Question: I need to add an image to my main window background.
Here is what i have
'''
<Window.Background>
<ImageBrush Stretch="None" AlignmentX="Center" AlignmentY="Center">
<ImageBrush.Transform>
<ScaleTransform ScaleX="0.5" ScaleY="0.5"/>
</ImageBrush.Transform>
<ImageBrush.ImageSource>
<BitmapImage UriSource="/Assets/welcome.jpg"/>
</ImageBrush.ImageSource>
</ImageBrush>
</Window.Background>
'''
for some reason, the unused spaces of my background becomes all black with this part of my code

So i have two questions
1. What causes the background goes all black and how can i fix it?
2. I added the Alignments to my ImageBrush, why isnt the image centered?
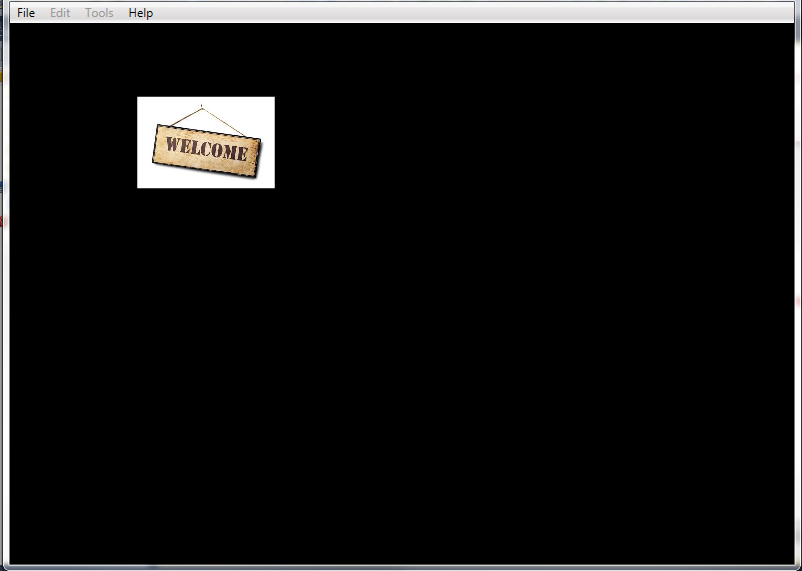
Answer: In order to accurately position the 'Image' (or any other control) in 'WPF' application, it's recommended to create a layout grid in 'XAML', and place content in a proper cell, which might be centered, or placed in any area (like in this example, where image appears in the right-bottom corner: <URL>.
The following sample code snippet demonstrates this technique:
'''
<Window x:Class="YourClass.MainWindow"
xmlns="http://schemas.microsoft.com/winfx/2006/xaml/presentation"
xmlns:x="http://schemas.microsoft.com/winfx/2006/xaml"
Title="YourTitle"
ShowInTaskbar="True"
WindowStartupLocation="CenterScreen">
<!-- main layout grid-->
<Grid>
<Grid.ColumnDefinitions>
<ColumnDefinition Width="*"/>
<ColumnDefinition Width="10*" />
<ColumnDefinition Width="*" />
</Grid.ColumnDefinitions>
<Grid.RowDefinitions>
<RowDefinition Height="*"/>
<RowDefinition Height="10*"/>
<RowDefinition Height="*"/>
</Grid.RowDefinitions>
<TextBlock Grid.Row="1" Grid.Column="1">
<Image Margin="0,0,5,5" Source="[path to your image]" />
</TextBlock>
</Grid>
</Window>
'''
Hope this will help. Best regards,